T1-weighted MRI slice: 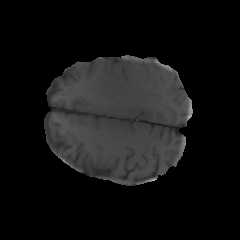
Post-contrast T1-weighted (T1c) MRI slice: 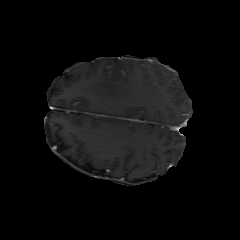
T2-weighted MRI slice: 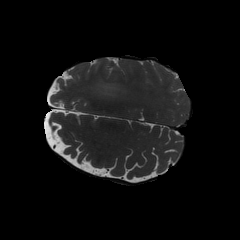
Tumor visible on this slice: yes